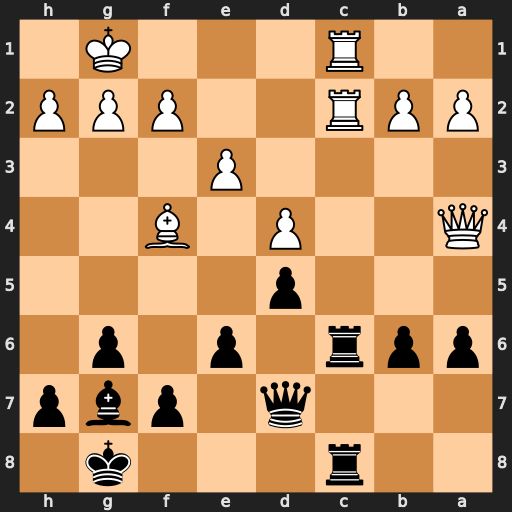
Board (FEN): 2r3k1/3q1pbp/ppr1p1p1/3p4/Q2P1B2/4P3/PPR2PPP/2R3K1
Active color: b
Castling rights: -
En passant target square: -
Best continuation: Rxc2 Rxc2 Qxa4 Rxc8+ Bf8